Question: I've been messing around with the <URL>. When this panel is clicked, it runs a test with all the elements to see if the mouse is inside any of them, like this:
'''
void GUIDisplay::checkCollision()
{
Point cursorLoc = Cursor::Position;
for(int a = 0; a < MAX_CONTROLS; a++)
{
if(elementList[a] != nullptr)
{
if(elementList[a]->bounds.Contains(cursorLoc))
{
elementList[a]->Select();
//MessageBox::Show("Click!", "Event");
continue;
}
elementList[a]->Deselect();
}
}
m_pDisplay->Refresh();
}
'''
The problem is, when I click the rectangle, nothing happens.
The UIElement class draws its rectangles in the following bit of code. However, I've modified it a bit, because in <URL> So let me just show the code:
'''
void UIElement::render(Graphics^ g)
{
if(selected)
{
Pen^ line = gcnew Pen(Color::Black, 3);
//g->FillRectangle(gcnew SolidBrush(Color::Red), bounds);
ControlPaint::DrawReversibleFrame(bounds, SystemColors::Highlight, FrameStyle::Thick);
g->FillRectangle(gcnew SolidBrush(Color::Black), bounds);
//g->DrawLine(line, bounds.X, bounds.Y, bounds.Size.Width, bounds.Size.Height);
}
else
{
ControlPaint::DrawReversibleFrame(bounds, SystemColors::ControlDarkDark, FrameStyle::Thick);
//g->FillRectangle(gcnew SolidBrush(SystemColors::ControlDarkDark), bounds);
}
}
'''
I add in both DrawReverisbleFrame and FillRectangle so that way I could see the difference. This is what it looked like when I clicked the frame drawn by DrawReversibleFrame:

The orange frame is where I clicked, the black is where its rendering. This shows me that the Rectangle's Contains() method is look for the rectangle relevant to the window, and not the panel. That's what I need fixed :)
I'm wondering if this is happening because the collision is tested outside of the panels Paint method. But I don't see how I could implement this collision testing inside the Paint method.
Ok, so I just discovered that it appears that what DrawReversibleFrame and FillRectangle draw are always a certain distance apart. I don't quite understand this, but someone else might.
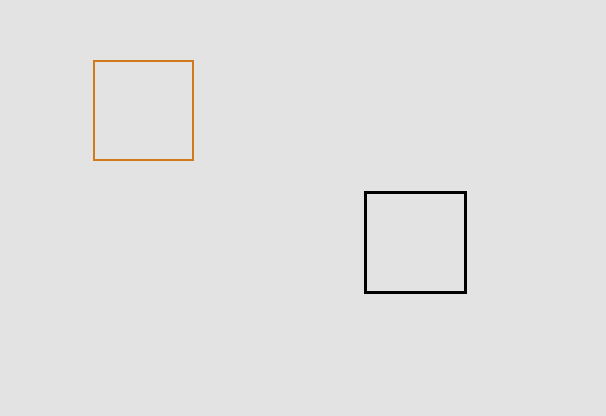
Answer: Both <URL> on the other hand operates on window coordinates, that is the position within your window.
If you take your example where you were drawing with both and the two boxes are always the same distance apart, and move your window on the screen then click again, you will see that the difference between the two boxes changes. It will be the difference between the top left corner of your window and the top left corner of the screen.
This is also why when you check to see what rectangle you clicked isn't hitting anything. You are testing the cursor position in screen coordinates against the rectangle coordinates in window space. It is possible that it would hit one of the rectangles, but it probably won't be the one you actually clicked on.
You have to always know what coordiante systems your variables are in. This is related to the original intention of <URL>.
<URL> should be used to convert coordinates between screen and window coordinates.